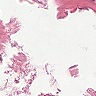
Metastatic tissue present: no